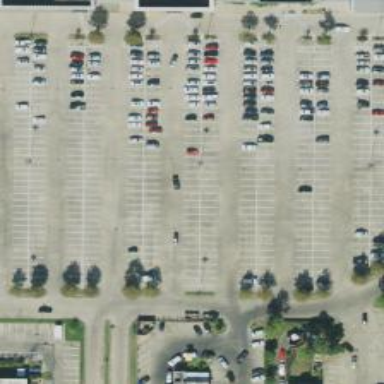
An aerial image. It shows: Parking space.